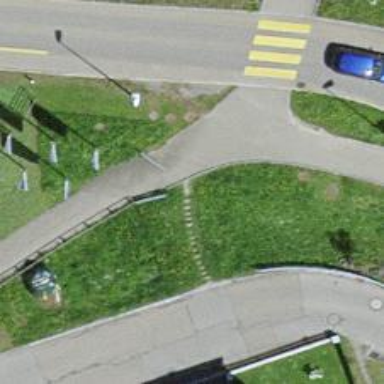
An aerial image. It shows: Compacted footway.